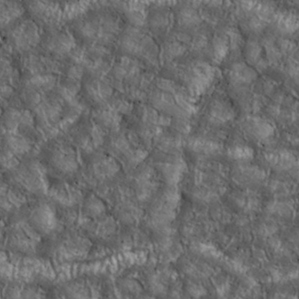
Label: non_frost